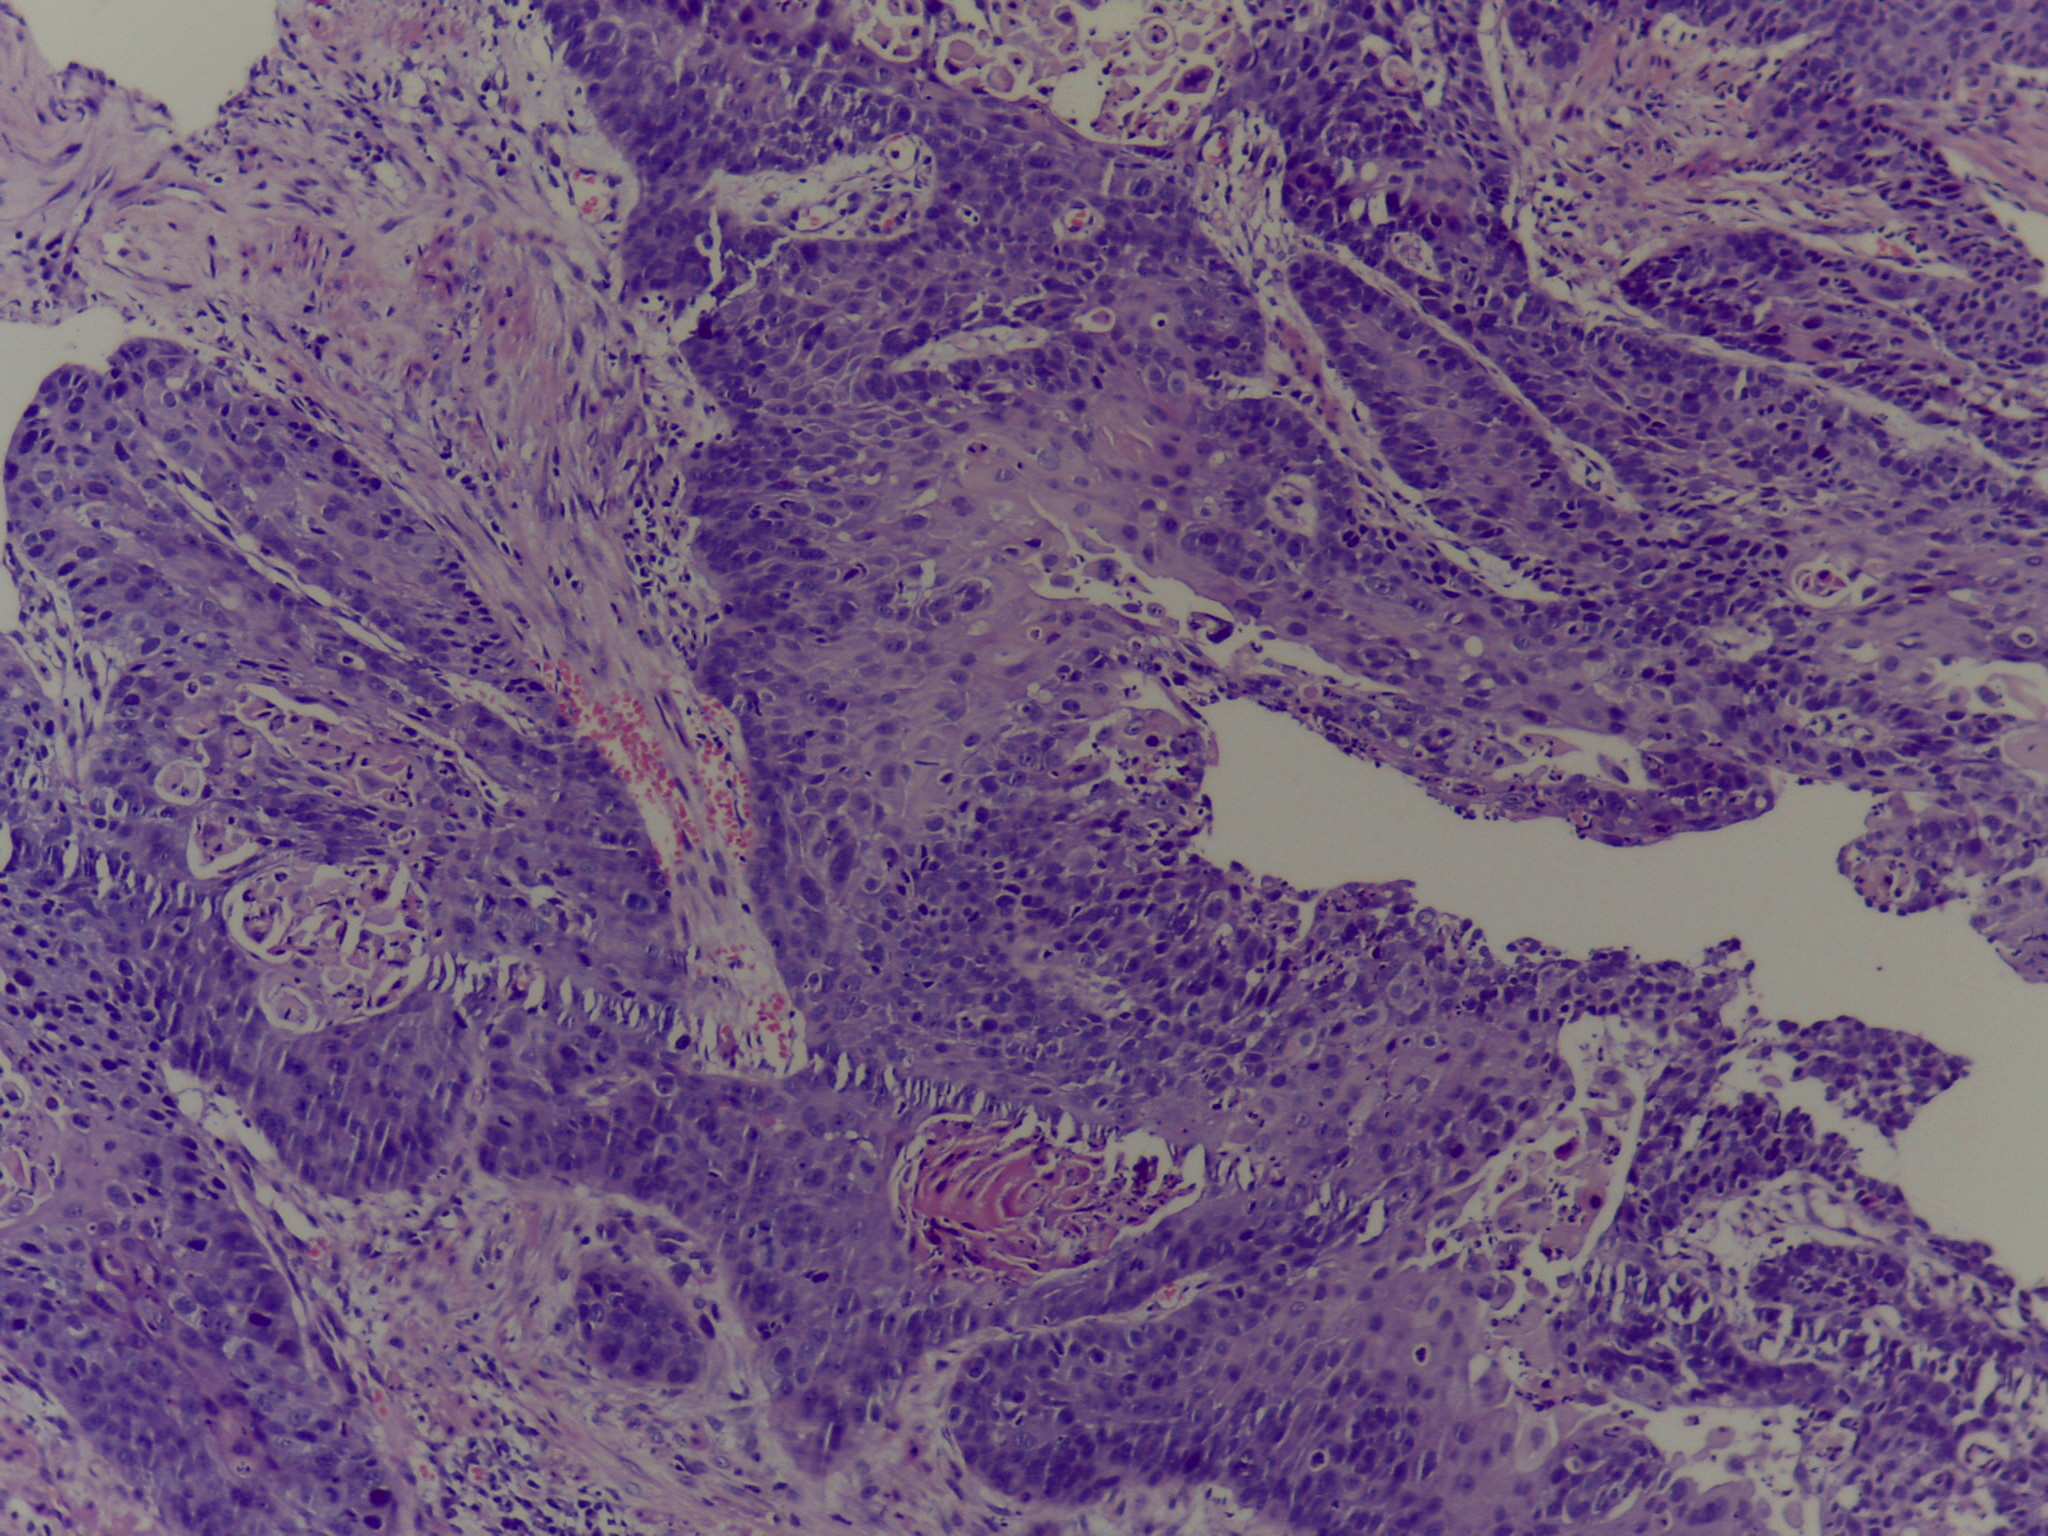
Diagnosis: OSCC